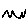
Label: zigzag